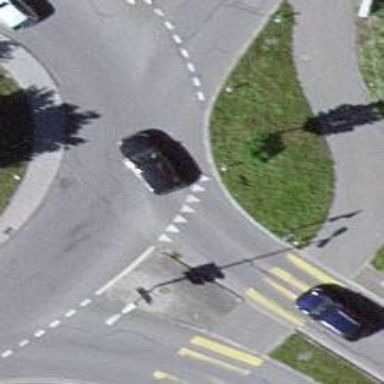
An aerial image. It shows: Road with "give way" sign.